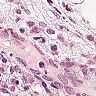
Metastatic tissue present: yes